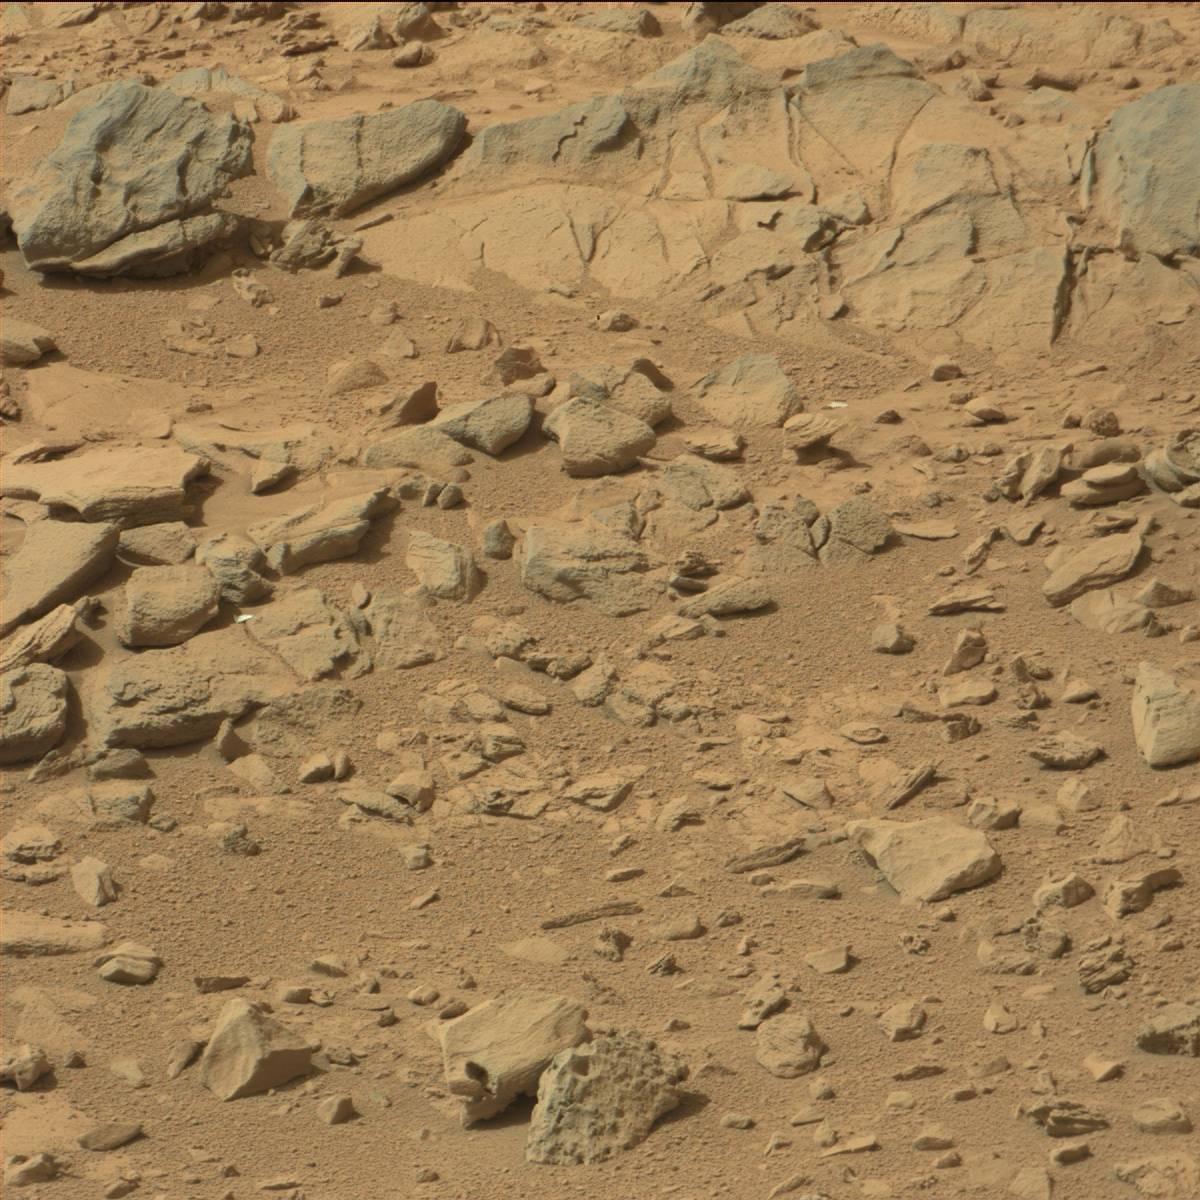
Terrain classes present: Bedrock, Rock, Sand / Soil